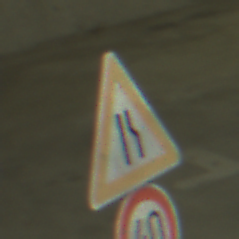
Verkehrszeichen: EinseitigVerengteFahrbahnRechts
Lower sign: Geschwindigkeit40
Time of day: NotSpecified
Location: Indoor (Special)
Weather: NotSpecified
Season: NotSpecified
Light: Artificial